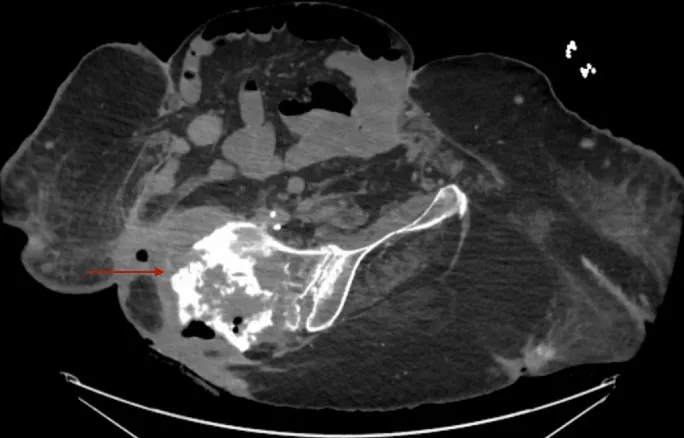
The red arrow points to the area of the pelvis most concerning chondrosarcoma growth and destruction. Of note, the patient was rotated in this picture.
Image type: radiology (ct)